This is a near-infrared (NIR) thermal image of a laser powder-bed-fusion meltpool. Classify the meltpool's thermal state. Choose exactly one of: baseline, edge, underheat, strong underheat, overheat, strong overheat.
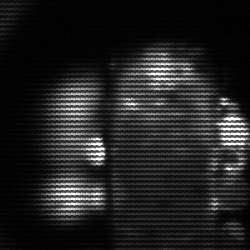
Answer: strong underheat